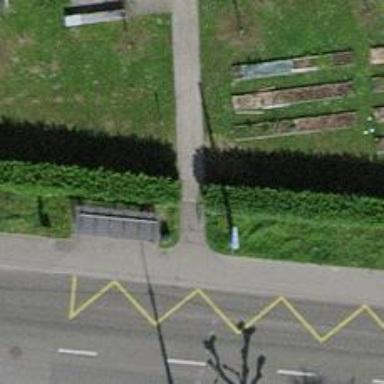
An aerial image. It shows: Entrance with barrier.